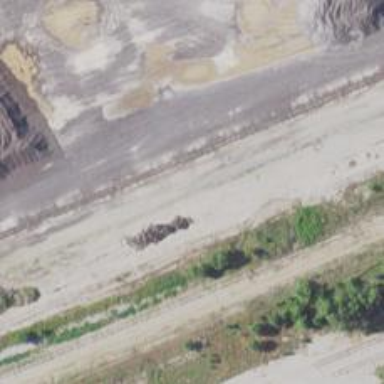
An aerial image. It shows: Unused railway yard.